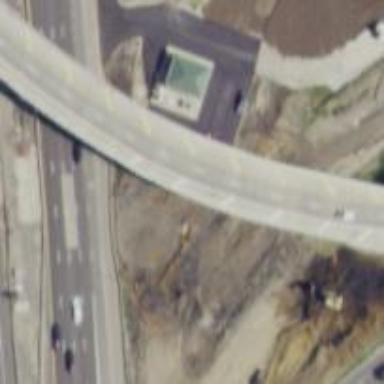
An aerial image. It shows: Interchange bridge on motorway link.